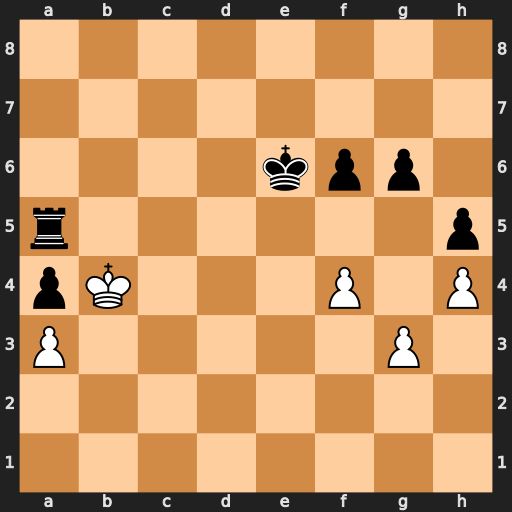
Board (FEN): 8/8/4kpp1/r6p/pK3P1P/P5P1/8/8
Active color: w
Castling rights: -
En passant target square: -
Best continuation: Kxa5 Kf5 Kxa4